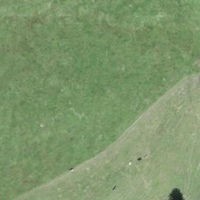
EUNIS habitat code: 23
Species observed at this site:
Sambucus racemosa